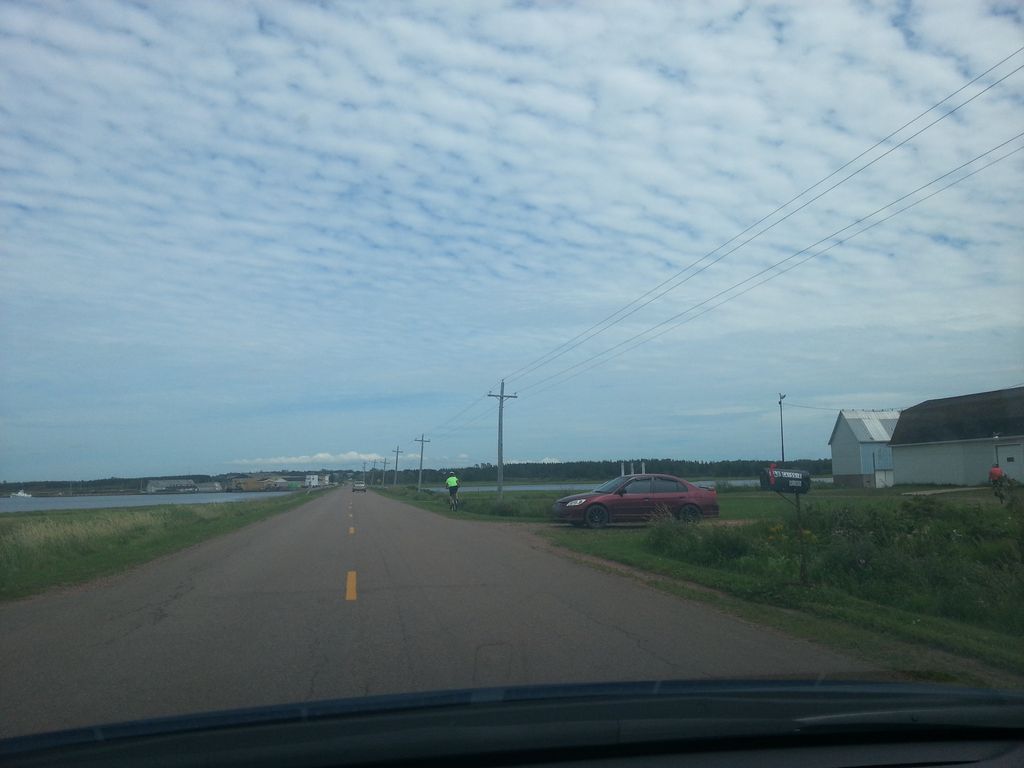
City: charlottetown